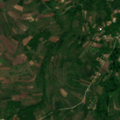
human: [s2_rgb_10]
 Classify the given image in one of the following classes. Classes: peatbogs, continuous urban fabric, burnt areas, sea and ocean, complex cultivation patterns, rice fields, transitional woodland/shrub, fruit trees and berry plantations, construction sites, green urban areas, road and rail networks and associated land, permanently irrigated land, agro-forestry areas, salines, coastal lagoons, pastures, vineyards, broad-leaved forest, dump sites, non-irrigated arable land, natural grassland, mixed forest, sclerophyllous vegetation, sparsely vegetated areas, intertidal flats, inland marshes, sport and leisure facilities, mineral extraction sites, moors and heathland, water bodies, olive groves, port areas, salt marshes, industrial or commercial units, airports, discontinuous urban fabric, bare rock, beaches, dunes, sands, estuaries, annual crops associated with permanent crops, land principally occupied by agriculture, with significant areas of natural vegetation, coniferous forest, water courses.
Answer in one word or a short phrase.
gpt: complex cultivation patterns, land principally occupied by agriculture, with significant areas of natural vegetation, broad-leaved forest